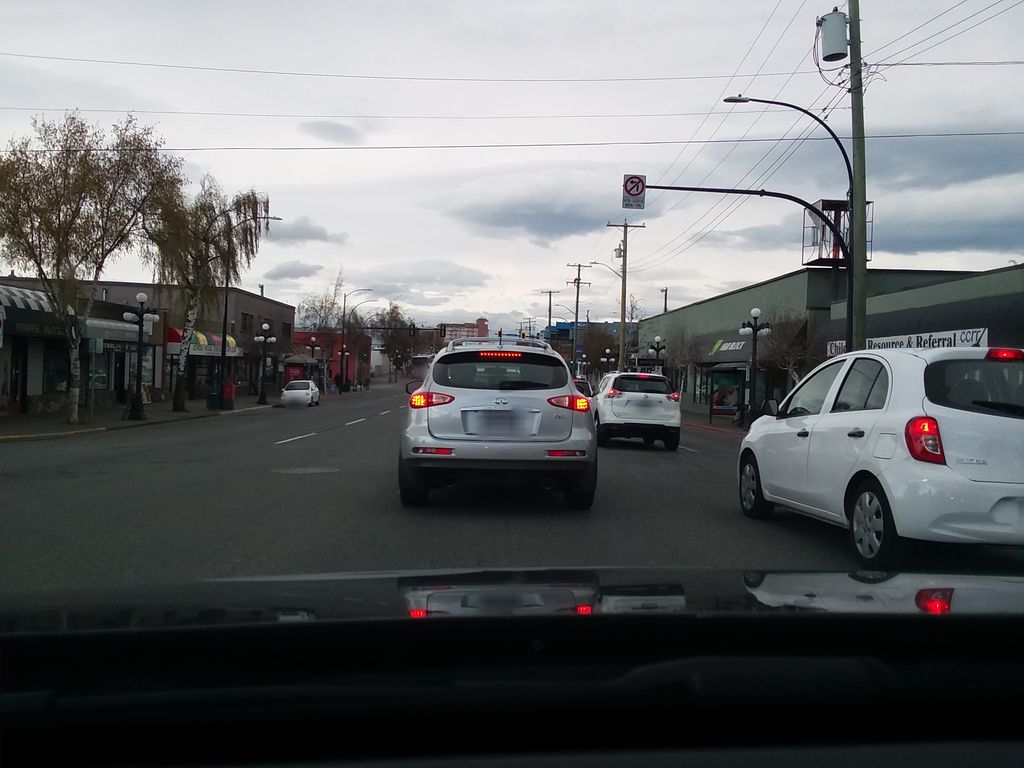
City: victoria